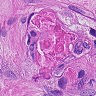
Metastatic tissue present: yes